Field crop: maize
Growth stage: 1
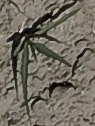
Species: sorghum